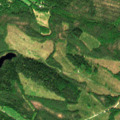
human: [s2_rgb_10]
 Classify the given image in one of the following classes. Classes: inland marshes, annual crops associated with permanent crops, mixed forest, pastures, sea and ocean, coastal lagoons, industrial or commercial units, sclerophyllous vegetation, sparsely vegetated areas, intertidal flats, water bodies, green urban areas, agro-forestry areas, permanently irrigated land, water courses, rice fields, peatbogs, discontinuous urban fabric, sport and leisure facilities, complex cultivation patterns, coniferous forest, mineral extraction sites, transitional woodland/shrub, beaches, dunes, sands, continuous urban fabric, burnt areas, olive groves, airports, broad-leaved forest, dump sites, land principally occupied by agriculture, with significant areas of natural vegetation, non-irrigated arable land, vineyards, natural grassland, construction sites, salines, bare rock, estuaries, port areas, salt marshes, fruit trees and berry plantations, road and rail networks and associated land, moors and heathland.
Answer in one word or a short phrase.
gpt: coniferous forest, mixed forest, transitional woodland/shrub